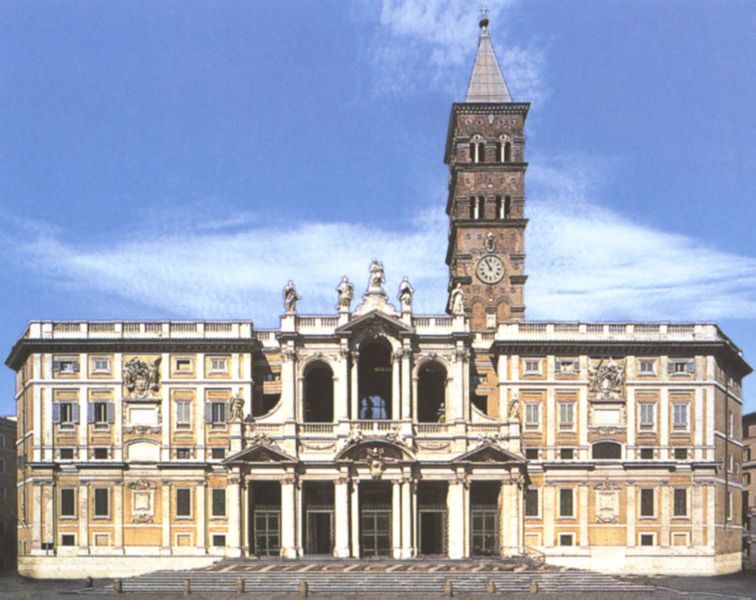
Titel: Eingangsfassade und mittelalterlicher Campanile
Künstler: Ferdinando Fuga
Standort: Rom, S. Maria Maggiore (EU - I - Latium)
Schlagwörter: blau, himmel, gelb, kirchturm, fenster, pfeiler, säulen, dach, gebäude, haus, architektur, turm, turmspitze, statue, fassade, italien, treppe, uhr, stufen, foto, fotografie, bögen, palast, kapitelle, photo, risalit, statuen, mehrstöckig, house, echt